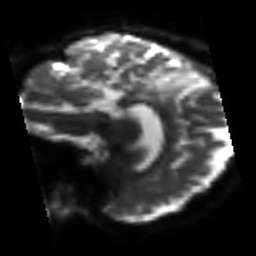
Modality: sbref
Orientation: sagittal
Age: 62
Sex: female
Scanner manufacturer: siemens
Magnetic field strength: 3 T
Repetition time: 3.2 s
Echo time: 0.081 s